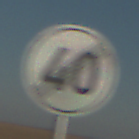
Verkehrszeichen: EndeGeschwindigkeit40
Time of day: SunriseSunset
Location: Outdoor (Nature)
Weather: Clear
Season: NotSpecified
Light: Natural